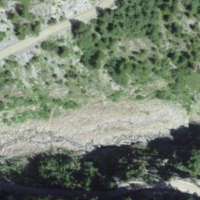
EUNIS habitat code: 31
Species observed at this site:
Parnassia palustris